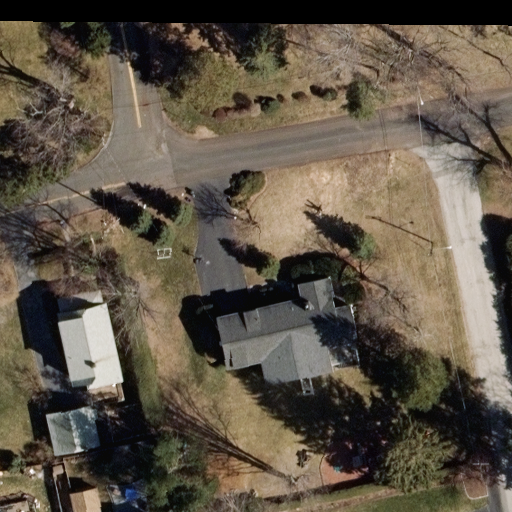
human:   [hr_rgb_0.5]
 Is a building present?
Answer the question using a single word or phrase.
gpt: yes

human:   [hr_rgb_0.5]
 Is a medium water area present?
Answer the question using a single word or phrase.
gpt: no

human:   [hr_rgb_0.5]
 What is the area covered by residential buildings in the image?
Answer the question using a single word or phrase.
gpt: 644m2

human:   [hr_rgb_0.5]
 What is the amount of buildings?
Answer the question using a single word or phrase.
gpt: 4

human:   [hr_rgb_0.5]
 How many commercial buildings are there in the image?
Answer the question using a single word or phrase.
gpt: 0

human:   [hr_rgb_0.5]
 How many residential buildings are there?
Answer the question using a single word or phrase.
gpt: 4

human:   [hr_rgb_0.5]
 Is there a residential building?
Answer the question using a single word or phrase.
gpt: yes

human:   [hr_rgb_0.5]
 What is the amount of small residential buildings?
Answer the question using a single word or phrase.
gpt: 2

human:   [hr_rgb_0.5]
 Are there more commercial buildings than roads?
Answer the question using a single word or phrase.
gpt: no

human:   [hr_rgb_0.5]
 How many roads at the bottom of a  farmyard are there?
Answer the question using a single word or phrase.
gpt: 0

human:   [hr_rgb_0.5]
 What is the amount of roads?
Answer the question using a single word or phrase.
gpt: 4

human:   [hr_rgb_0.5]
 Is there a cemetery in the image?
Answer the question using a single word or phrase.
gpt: no

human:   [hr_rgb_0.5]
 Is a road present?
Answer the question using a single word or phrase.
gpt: yes

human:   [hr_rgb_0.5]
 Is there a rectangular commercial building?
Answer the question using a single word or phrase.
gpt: no

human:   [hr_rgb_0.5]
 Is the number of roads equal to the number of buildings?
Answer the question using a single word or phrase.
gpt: yes

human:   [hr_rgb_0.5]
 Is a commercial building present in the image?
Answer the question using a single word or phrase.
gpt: no

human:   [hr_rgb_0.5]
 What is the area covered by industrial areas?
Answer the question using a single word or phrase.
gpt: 0m2

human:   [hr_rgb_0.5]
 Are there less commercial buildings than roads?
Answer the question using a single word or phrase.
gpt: yes

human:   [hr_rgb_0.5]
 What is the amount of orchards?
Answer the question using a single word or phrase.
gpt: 0

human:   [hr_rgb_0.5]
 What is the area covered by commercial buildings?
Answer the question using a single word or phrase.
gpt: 0m2

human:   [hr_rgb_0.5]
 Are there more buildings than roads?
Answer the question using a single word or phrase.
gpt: no

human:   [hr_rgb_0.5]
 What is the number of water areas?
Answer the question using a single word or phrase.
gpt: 0

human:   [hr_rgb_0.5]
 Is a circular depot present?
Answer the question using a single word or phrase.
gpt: no

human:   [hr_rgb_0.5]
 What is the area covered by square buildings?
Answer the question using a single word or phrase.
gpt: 0m2

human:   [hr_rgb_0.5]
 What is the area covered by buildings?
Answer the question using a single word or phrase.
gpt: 644m2

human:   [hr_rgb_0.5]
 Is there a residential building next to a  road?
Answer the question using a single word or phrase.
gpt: yes

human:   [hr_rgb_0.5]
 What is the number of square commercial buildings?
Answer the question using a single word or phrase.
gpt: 0

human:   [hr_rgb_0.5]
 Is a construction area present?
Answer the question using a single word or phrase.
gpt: no

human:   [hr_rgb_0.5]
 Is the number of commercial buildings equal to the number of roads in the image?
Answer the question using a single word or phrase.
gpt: no

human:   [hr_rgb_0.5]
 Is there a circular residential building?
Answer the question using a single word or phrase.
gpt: no

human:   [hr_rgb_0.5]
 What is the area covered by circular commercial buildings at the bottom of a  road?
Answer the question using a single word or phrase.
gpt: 0m2

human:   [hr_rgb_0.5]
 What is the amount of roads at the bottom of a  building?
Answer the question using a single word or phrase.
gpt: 0

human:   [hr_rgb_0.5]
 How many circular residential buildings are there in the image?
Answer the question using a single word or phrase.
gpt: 0

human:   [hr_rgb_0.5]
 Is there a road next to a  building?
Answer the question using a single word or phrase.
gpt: yes

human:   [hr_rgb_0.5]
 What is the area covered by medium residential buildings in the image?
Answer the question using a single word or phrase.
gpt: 540m2

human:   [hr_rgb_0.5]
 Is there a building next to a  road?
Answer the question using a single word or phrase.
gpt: yes

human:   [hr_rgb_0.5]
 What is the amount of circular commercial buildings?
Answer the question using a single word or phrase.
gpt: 0

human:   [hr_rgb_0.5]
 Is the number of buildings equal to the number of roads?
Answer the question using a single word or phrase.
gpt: yes

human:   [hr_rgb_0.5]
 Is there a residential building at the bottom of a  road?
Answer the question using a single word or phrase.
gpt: yes

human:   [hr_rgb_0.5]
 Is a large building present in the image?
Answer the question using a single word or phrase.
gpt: no

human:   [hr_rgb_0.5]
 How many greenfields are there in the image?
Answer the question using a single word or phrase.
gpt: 0

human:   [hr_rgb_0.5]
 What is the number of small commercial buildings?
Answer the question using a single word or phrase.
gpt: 0

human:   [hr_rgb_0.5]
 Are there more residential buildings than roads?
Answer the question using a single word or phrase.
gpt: no

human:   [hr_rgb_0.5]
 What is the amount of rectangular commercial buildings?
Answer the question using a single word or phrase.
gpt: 0

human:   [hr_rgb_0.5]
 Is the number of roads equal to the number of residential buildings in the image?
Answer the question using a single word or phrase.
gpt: yes

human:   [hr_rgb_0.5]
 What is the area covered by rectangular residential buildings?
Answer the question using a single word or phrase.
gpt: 104m2

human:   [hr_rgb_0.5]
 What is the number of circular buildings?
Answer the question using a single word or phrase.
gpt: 0

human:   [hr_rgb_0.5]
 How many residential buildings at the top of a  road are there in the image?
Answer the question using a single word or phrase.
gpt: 0

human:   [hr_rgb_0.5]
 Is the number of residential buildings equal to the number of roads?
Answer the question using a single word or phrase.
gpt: yes

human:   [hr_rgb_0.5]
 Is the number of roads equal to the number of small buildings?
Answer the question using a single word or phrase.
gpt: no

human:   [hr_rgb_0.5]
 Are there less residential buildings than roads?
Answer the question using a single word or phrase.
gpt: no

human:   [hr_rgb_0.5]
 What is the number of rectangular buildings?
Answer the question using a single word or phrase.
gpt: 2

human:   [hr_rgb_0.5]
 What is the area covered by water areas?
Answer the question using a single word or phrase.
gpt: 0m2

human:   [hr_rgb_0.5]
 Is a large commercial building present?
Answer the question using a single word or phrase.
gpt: no

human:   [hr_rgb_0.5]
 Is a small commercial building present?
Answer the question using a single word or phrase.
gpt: no

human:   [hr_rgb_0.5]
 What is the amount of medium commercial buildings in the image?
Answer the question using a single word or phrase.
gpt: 0

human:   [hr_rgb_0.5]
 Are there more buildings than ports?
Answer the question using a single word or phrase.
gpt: yes

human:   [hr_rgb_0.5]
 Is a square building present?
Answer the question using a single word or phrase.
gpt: no

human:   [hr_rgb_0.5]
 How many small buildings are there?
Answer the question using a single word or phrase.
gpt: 2

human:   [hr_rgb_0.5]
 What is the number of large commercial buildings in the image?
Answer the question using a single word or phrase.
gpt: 0

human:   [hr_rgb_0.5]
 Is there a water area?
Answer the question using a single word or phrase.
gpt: no

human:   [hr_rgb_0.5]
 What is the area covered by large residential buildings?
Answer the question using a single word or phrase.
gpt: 0m2

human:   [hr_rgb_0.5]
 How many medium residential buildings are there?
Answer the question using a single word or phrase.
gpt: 2

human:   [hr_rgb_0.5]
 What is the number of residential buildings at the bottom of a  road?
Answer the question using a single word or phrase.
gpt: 4